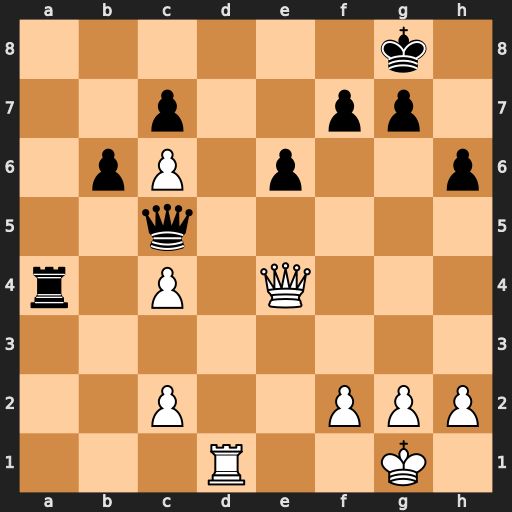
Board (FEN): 6k1/2p2pp1/1pP1p2p/2q5/r1P1Q3/8/2P2PPP/3R2K1
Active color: w
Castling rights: -
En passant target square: -
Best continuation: Rd8+ Qf8 Rxf8+